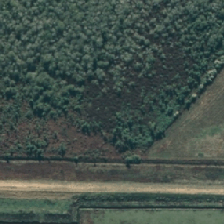
Land cover: deciduous_hardwood